Interaction volume radius: 5 \u00c5
Interaction volume height: 10 \u00c5
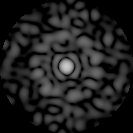
Disorder parameter: 0.8328